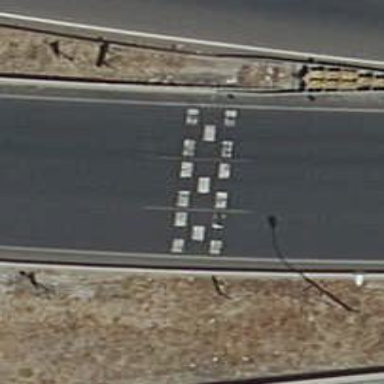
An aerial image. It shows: Rumble strip for traffic calming.